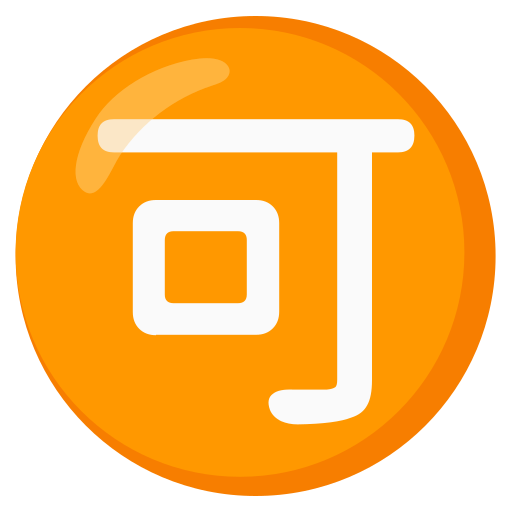
Emoji: 🉑